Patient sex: F
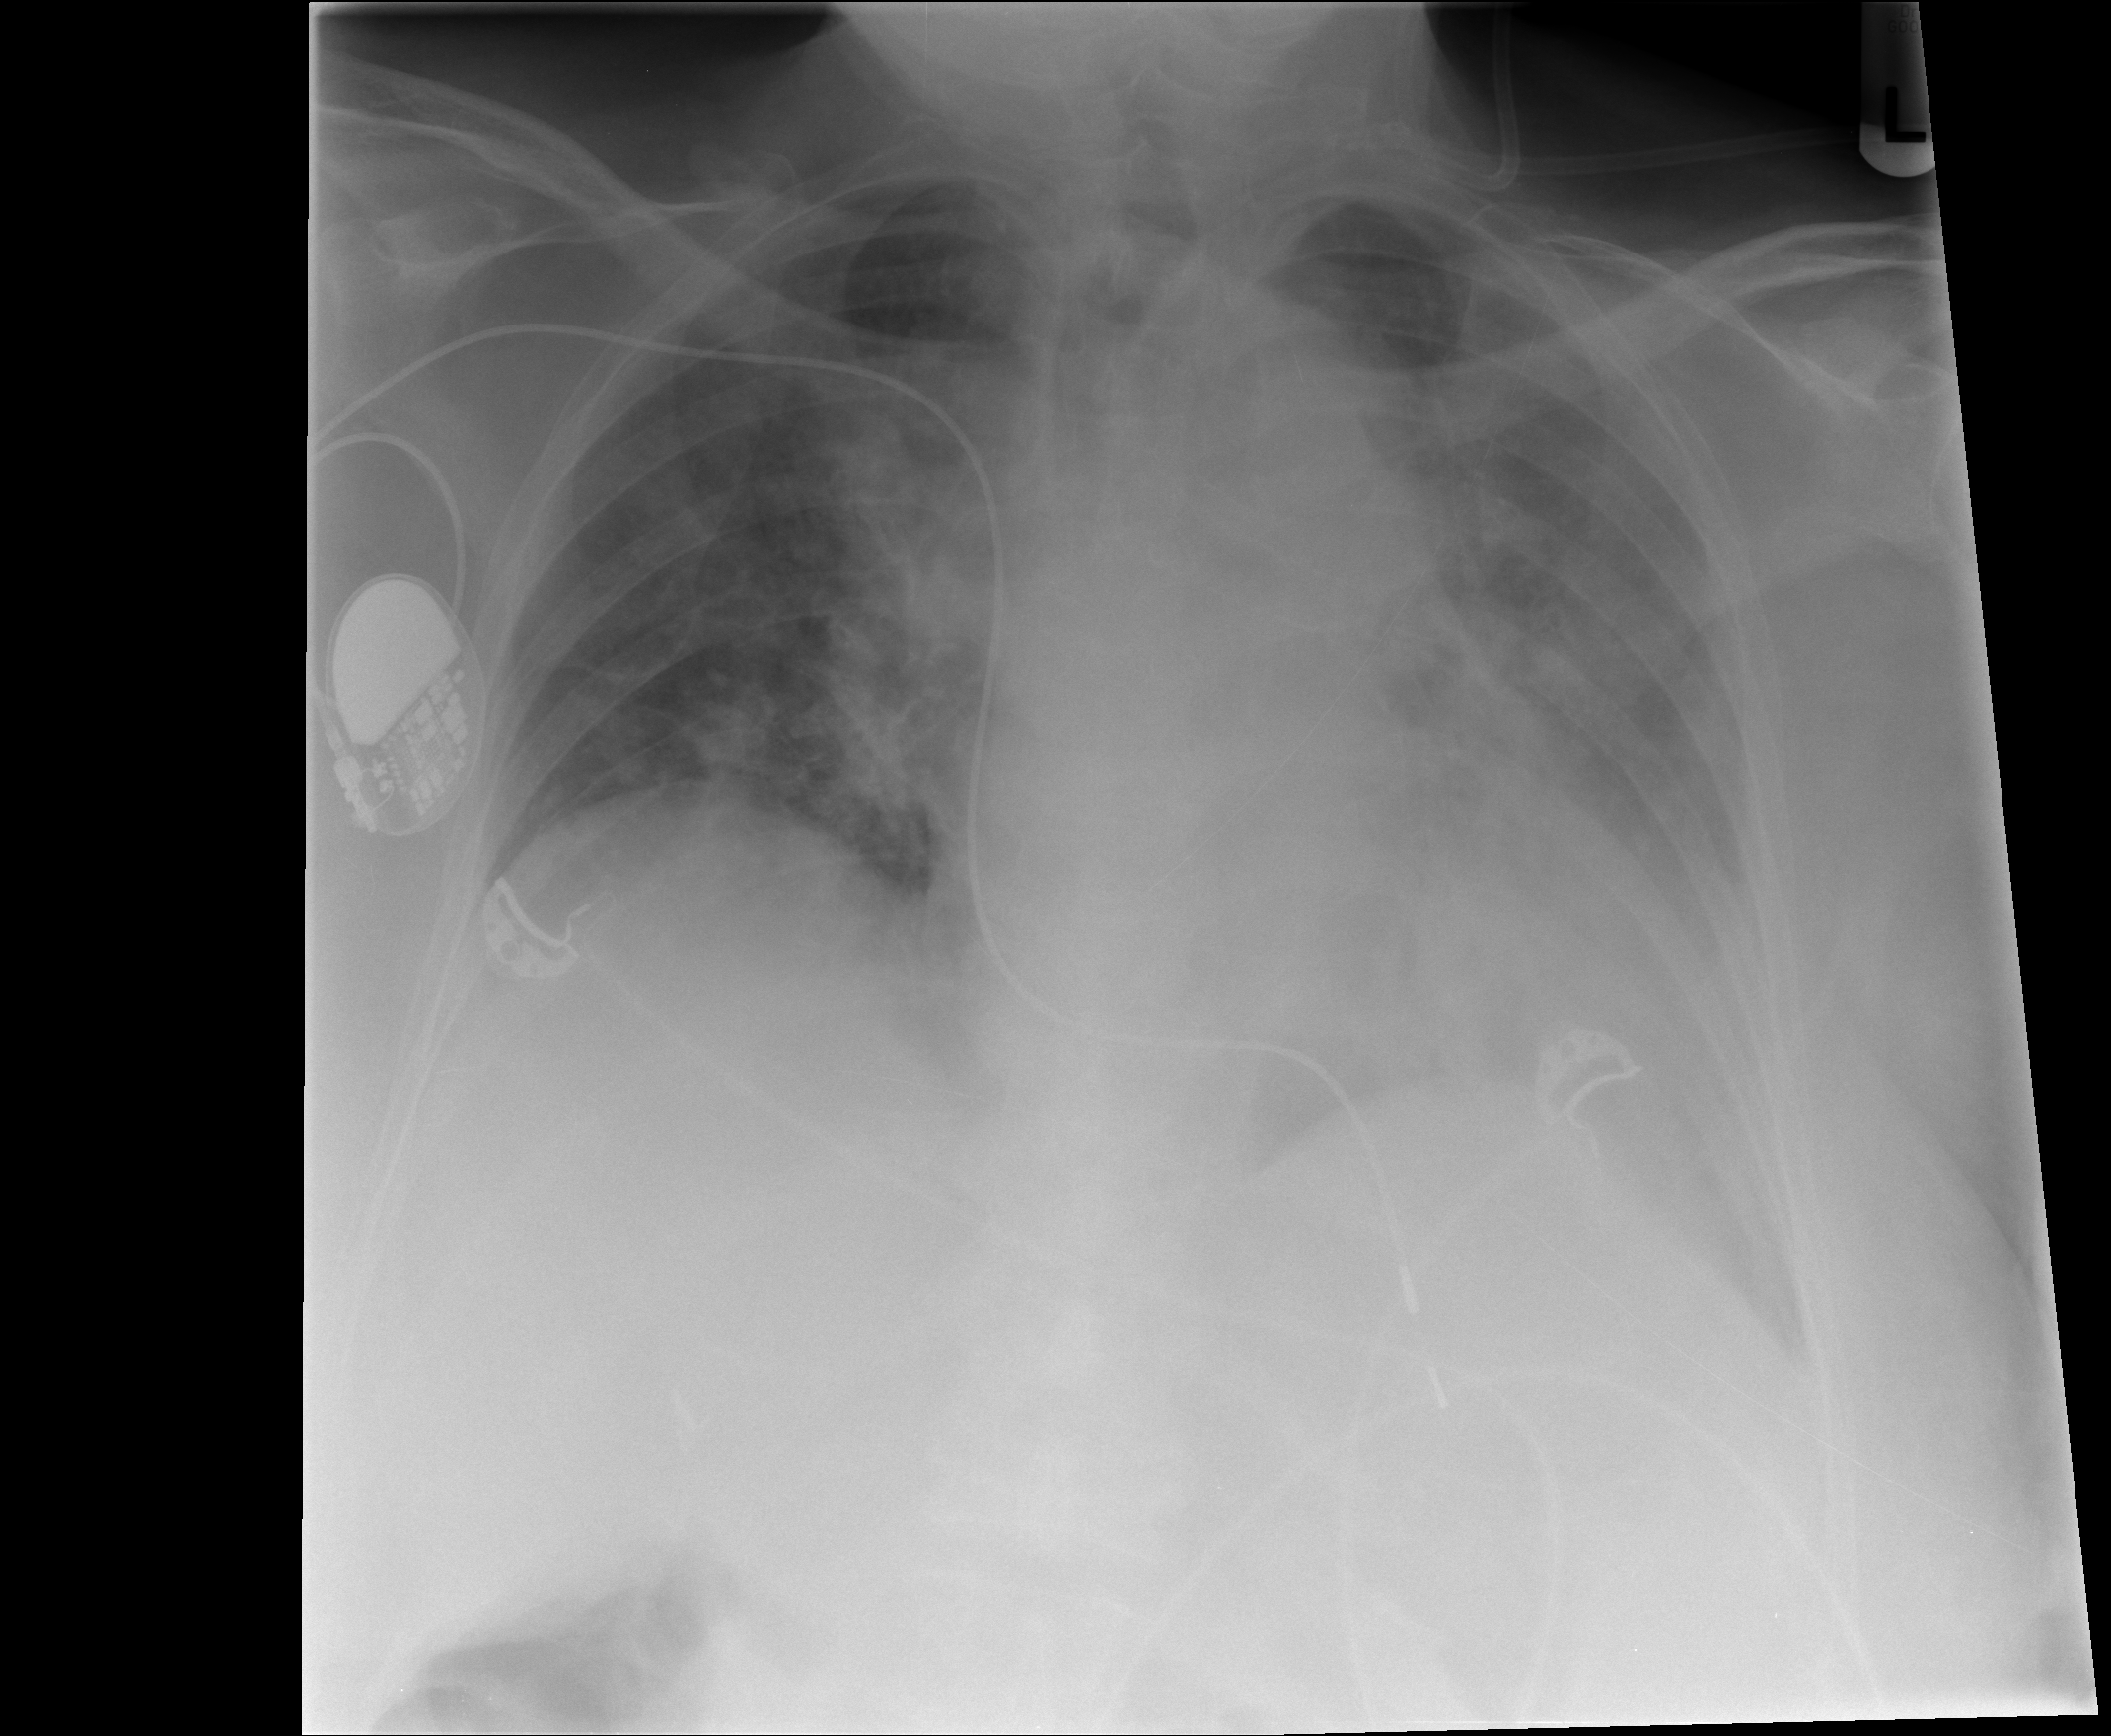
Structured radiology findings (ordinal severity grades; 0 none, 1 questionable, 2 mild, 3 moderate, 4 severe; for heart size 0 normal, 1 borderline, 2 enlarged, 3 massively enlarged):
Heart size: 2
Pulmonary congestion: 3
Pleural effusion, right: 0
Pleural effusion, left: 0
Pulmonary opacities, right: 3
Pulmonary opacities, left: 2
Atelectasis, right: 2
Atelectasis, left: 2